Question: What event is scheduled for Sunday,October 19,2025?
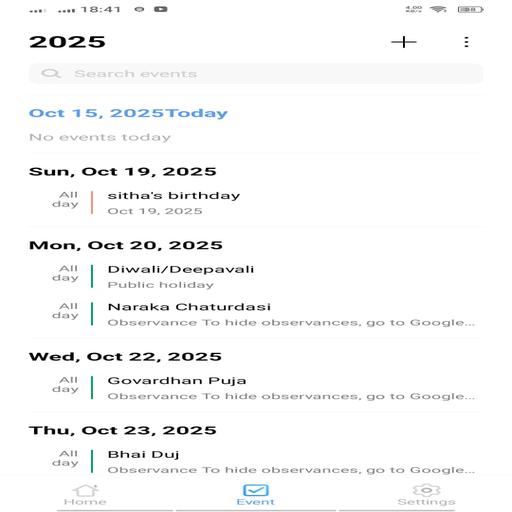
Answer: Sitha's birthday